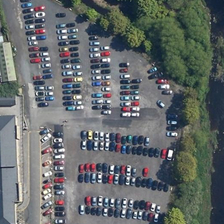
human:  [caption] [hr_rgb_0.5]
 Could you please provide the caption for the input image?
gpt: a parking lot with many cars is between several buildings and a river with many green trees in one side .

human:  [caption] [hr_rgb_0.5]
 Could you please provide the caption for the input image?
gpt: a parking lot with many cars is between several buildings and a river with many green trees in one side .

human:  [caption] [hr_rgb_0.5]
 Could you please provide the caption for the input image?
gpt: a parking lot with many cars is between several buildings and a river with many green trees in one side .

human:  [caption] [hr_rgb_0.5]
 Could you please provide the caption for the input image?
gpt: a parking lot with many cars is between several buildings and a river with many green trees in one side .

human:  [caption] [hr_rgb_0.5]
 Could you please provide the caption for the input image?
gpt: a parking lot with many cars is between several buildings and a river with many green trees in one side .